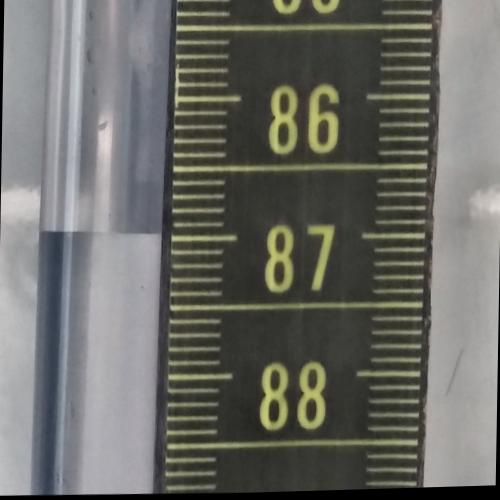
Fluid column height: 87.0 cm